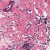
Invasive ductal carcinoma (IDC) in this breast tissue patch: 1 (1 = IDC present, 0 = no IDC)